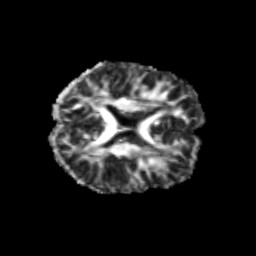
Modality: FA
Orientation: axial
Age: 29
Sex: male
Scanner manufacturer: siemens
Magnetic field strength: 3 T
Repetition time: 3.5 s
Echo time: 0.113 s